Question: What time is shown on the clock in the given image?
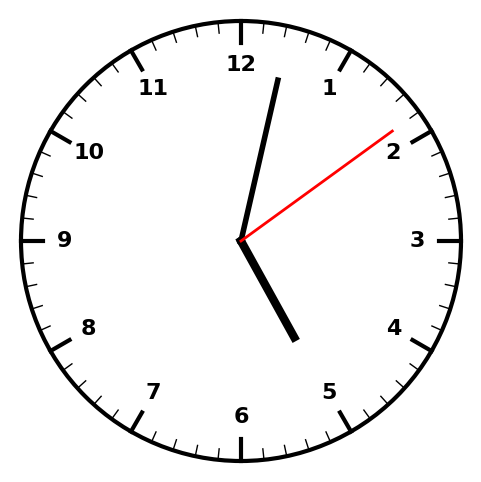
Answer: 05:02:09